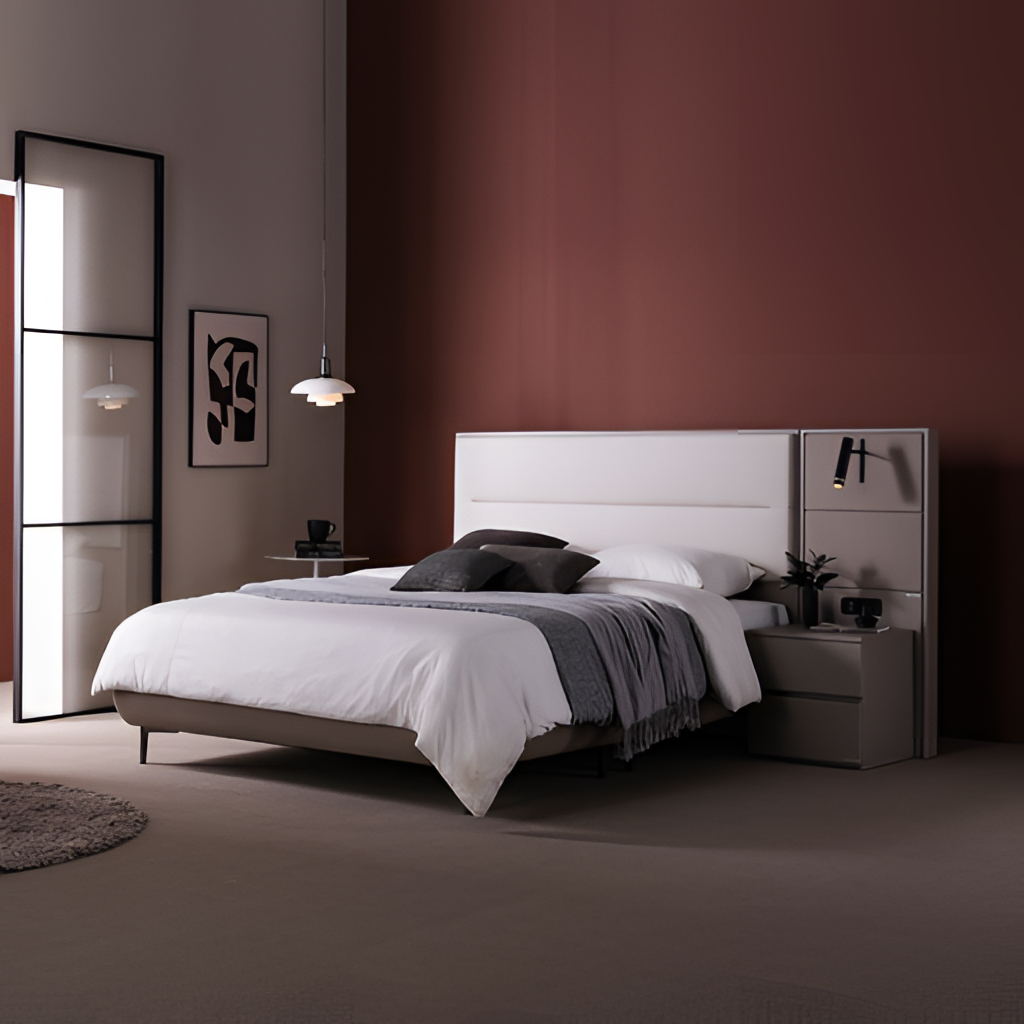
bedroom, leather illuminated headboard bed, contemporary, burgundy paint wallpaper, with solid pattern, carpet flooring, with plain pattern